Field crop: maize
Growth stage: 2
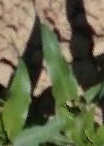
Species: maize